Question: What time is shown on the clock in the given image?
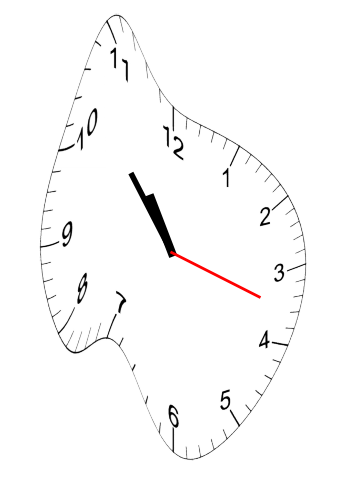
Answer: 10:53:18